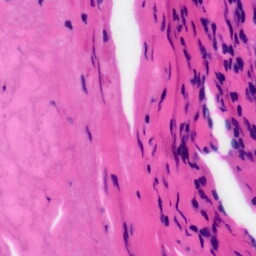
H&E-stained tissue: Tonsil